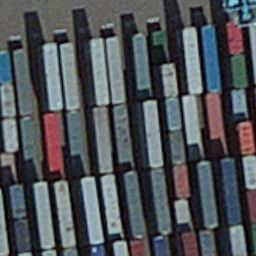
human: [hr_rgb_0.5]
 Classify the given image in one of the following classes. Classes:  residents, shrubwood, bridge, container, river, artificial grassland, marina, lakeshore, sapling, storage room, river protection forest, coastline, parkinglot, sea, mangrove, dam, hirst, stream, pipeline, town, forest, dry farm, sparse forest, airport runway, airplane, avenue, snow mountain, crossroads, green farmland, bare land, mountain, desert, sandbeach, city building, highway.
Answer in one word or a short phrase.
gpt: container